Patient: sex F, age 60
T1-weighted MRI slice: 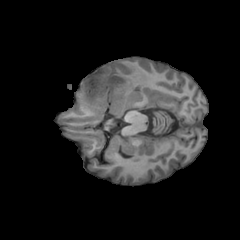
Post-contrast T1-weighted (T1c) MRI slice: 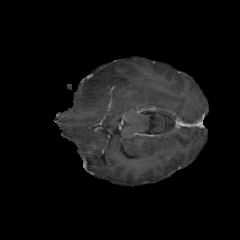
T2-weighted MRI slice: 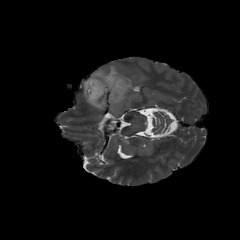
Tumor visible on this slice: yes
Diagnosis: Astrocytoma, IDH-mutant
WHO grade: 3